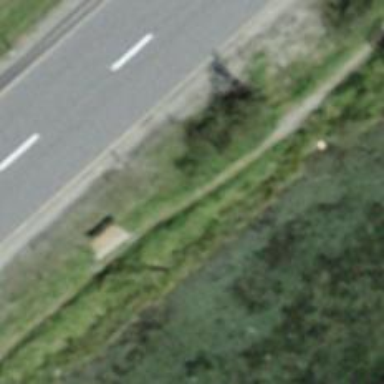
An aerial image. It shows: Bench for seating.